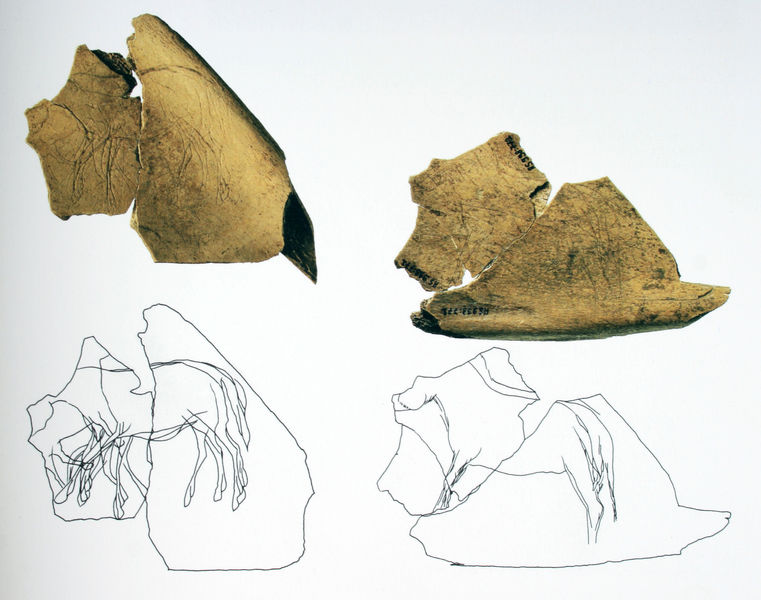
Titel: Photographie einer Zeichnung auf einem Rentierschulterblatt
Standort: Mannheim
Institution: Reiß-Engelhorn Museen
Schlagwörter: grau, zeichnung, tier, tiere, pferd, pferde, beine, relief, material, detail, ziffern, wandmalerei, striche, collage, umriss, foto, fotografie, fetzen, kontur, stücke, gravur, fragment, nummern, scherben, archäologie, fragmente, ausschnitte, steinzeit, kritzelei, scherbe, fundstücke, wandzeichnung, vor  und frühgeschichte